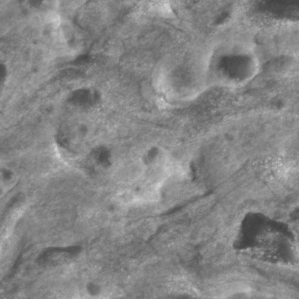
Label: non_frost